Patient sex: M
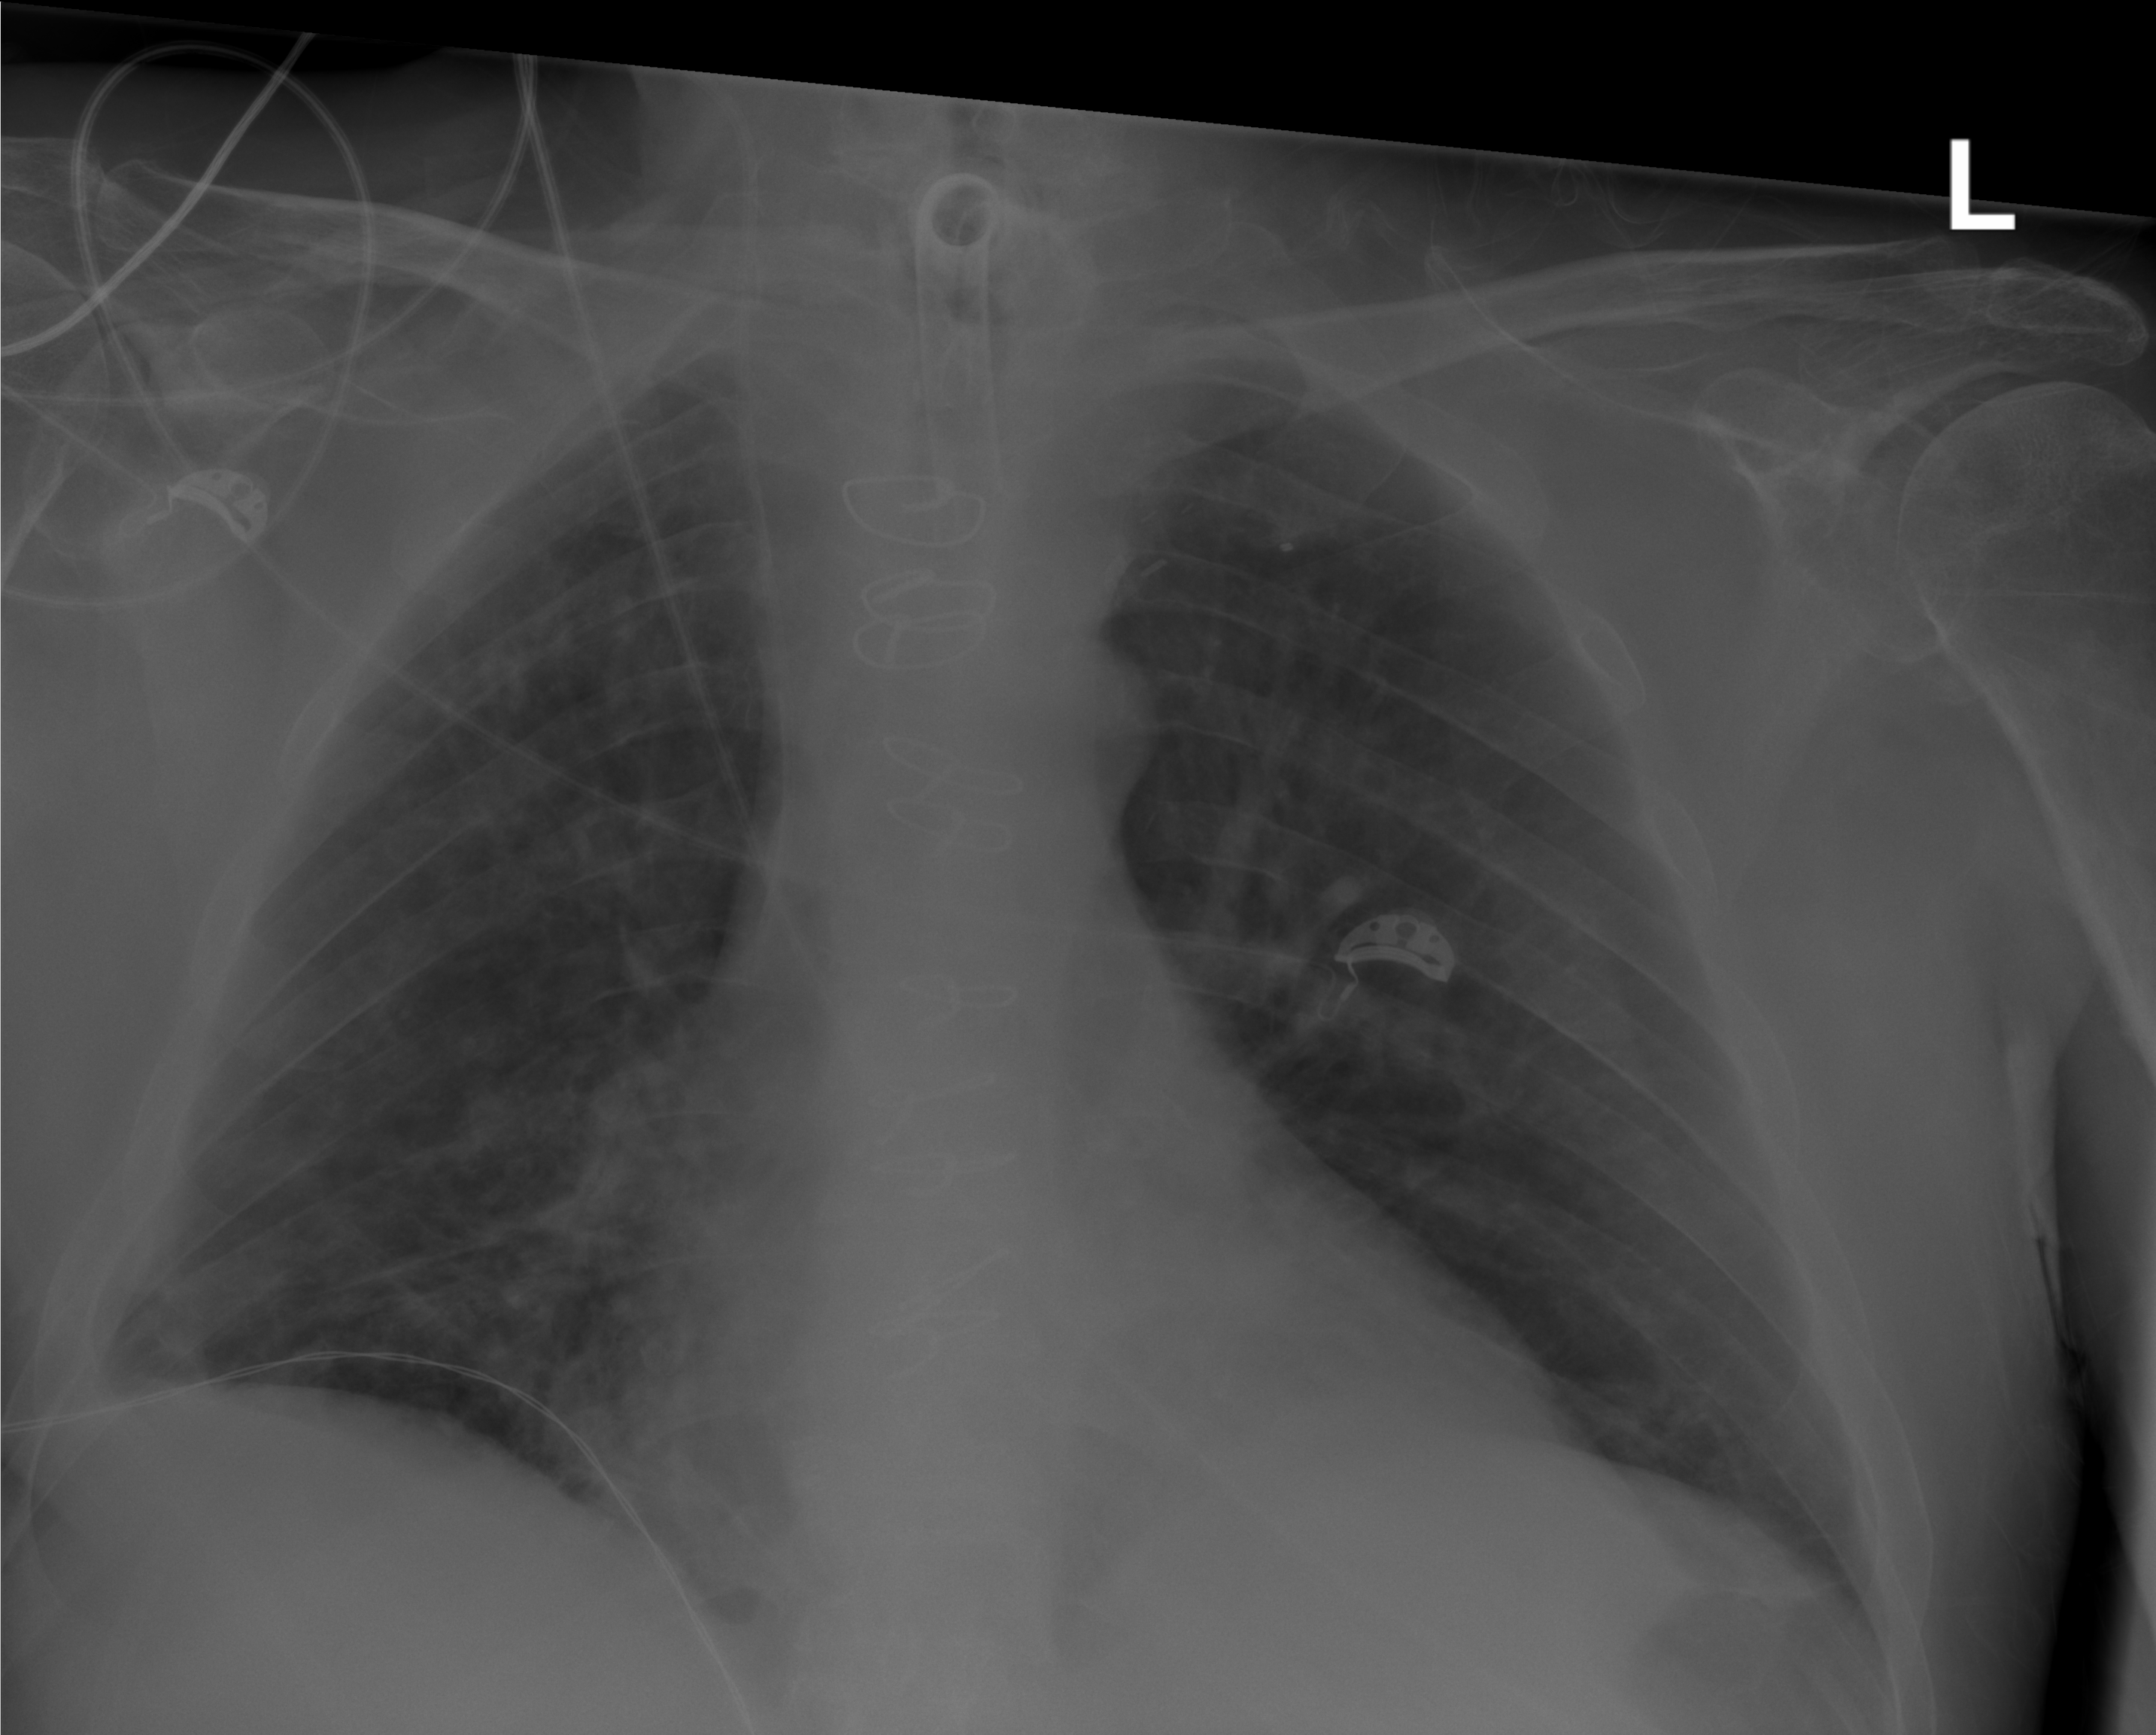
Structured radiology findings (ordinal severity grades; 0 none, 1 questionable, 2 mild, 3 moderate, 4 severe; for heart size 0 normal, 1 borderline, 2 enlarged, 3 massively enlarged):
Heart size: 1
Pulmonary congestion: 2
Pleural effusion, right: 2
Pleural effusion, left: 0
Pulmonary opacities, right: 1
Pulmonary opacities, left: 0
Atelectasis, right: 2
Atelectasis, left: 2